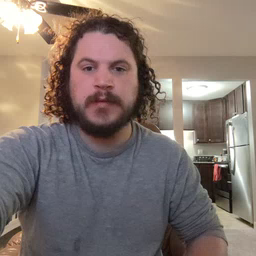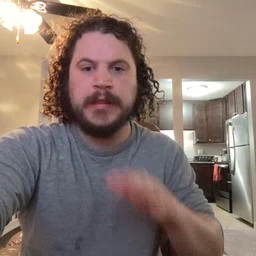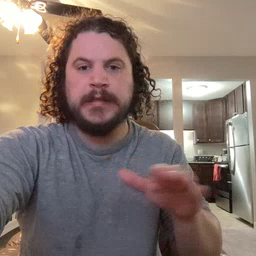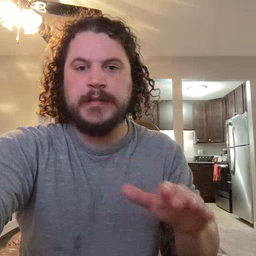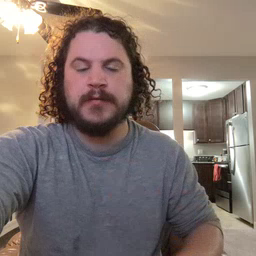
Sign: clean